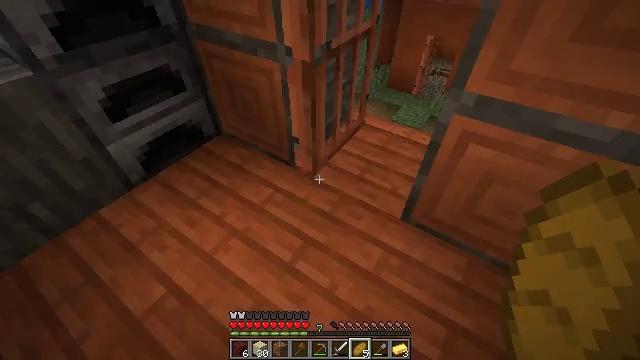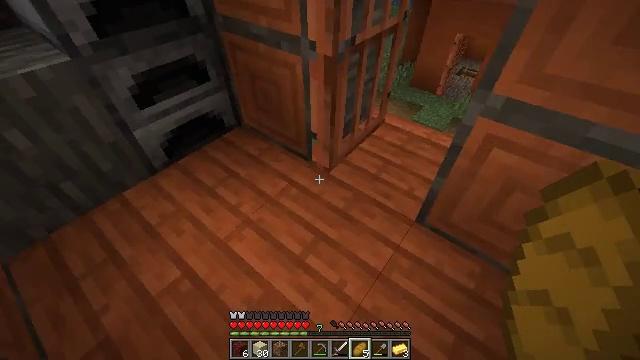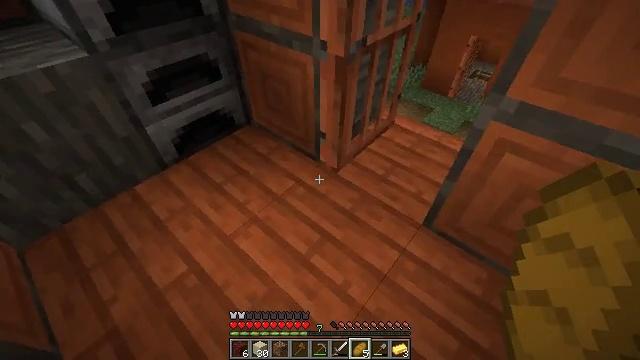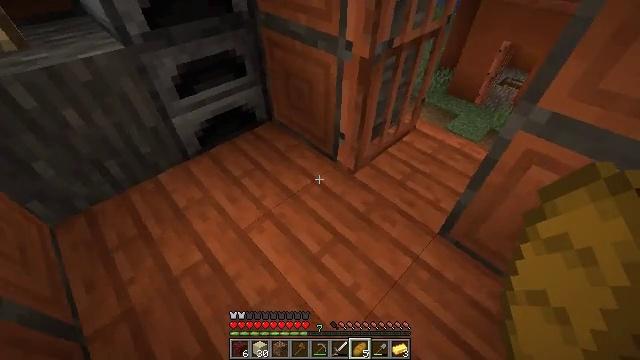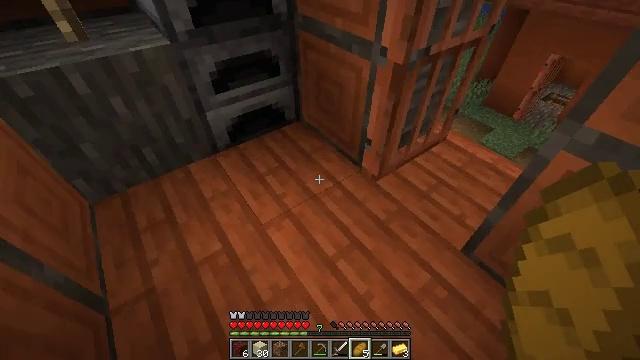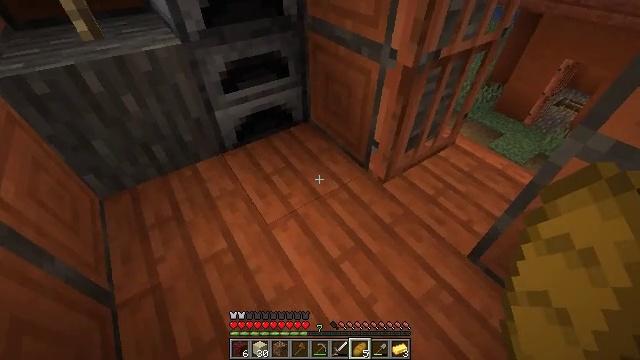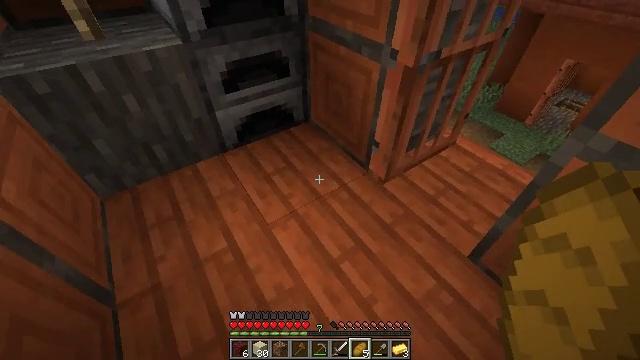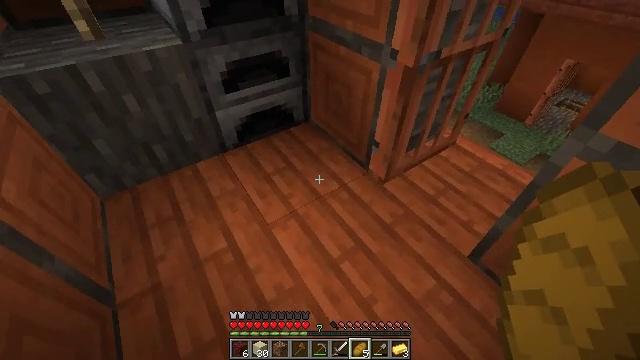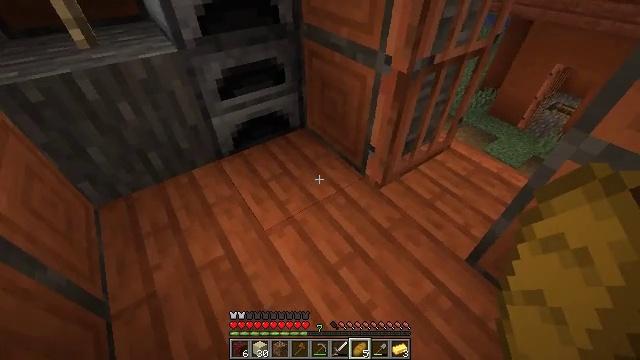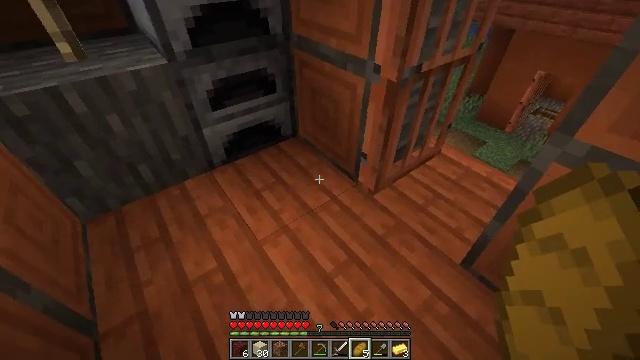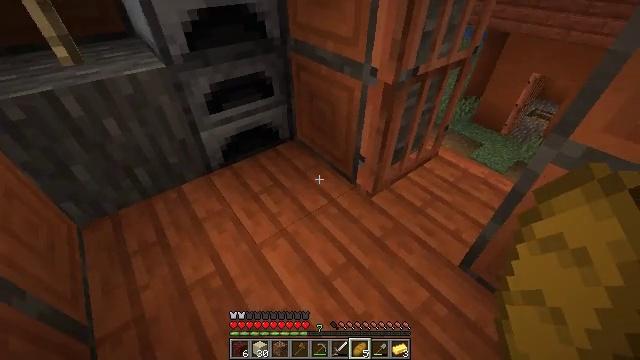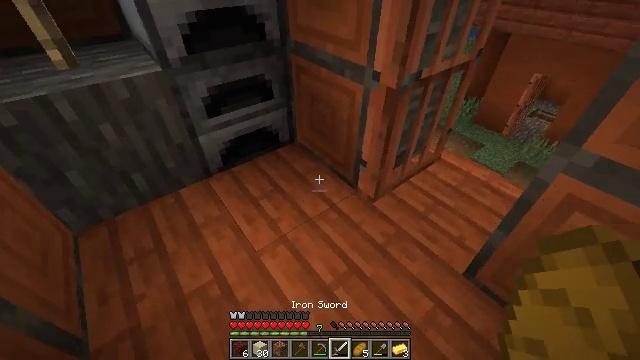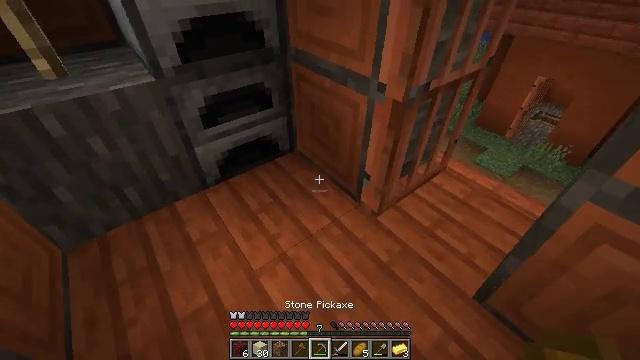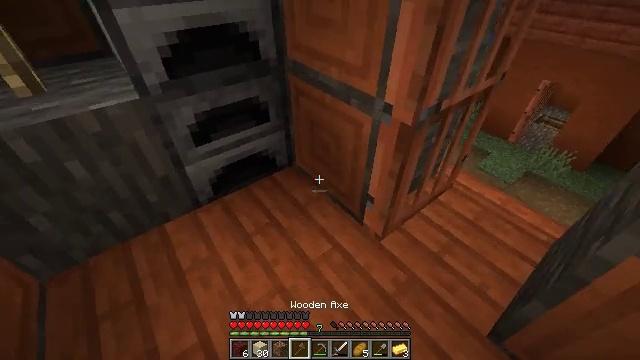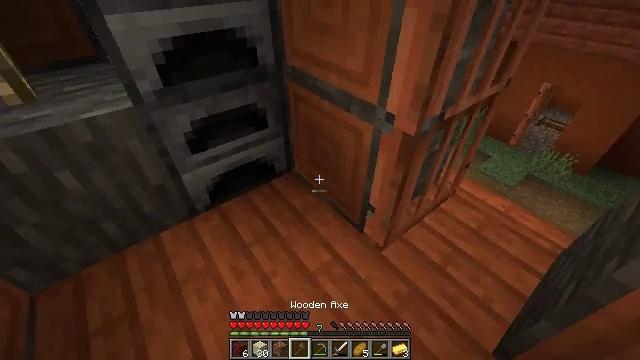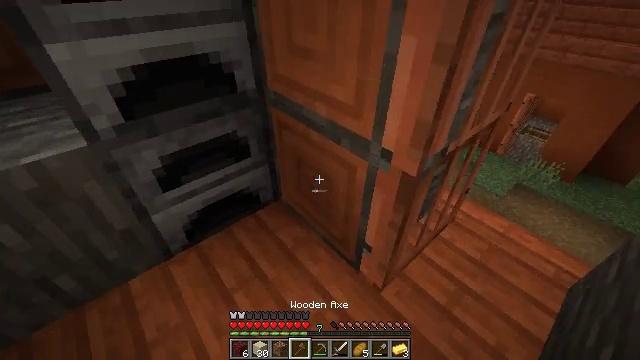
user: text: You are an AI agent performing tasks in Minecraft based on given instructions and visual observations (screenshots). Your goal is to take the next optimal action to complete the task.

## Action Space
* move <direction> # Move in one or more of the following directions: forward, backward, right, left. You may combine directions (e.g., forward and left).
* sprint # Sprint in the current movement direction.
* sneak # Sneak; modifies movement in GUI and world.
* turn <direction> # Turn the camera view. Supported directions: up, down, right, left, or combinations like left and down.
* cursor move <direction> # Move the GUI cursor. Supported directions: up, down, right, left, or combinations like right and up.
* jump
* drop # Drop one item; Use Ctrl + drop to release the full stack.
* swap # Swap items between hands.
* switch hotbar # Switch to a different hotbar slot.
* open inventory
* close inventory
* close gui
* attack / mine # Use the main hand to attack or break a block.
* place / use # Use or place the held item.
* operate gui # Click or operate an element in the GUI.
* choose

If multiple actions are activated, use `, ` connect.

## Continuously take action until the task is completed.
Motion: motion action
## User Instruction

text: Mine acacia planks.
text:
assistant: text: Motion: turn left
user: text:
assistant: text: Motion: turn left
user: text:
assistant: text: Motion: turn left
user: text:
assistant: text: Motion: turn left
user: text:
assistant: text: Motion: turn left
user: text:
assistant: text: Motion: no_op
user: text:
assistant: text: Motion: no_op
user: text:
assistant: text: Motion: turn right and up
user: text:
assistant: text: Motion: turn right and up
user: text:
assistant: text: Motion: no_op
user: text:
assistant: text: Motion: move forward
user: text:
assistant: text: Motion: move forward
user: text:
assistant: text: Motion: move forward
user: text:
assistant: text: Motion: move forward
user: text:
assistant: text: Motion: turn right and up
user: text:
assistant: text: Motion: turn right and up
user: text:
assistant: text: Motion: turn right
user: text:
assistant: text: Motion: turn right
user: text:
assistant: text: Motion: turn right
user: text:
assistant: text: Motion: turn right and down
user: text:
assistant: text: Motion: turn right and down
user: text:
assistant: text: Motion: turn right and down
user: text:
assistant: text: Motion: move forward, turn right
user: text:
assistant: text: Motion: move forward
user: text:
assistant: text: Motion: move forward
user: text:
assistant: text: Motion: move forward
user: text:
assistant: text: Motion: move forward
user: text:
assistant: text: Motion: move forward, turn left and up
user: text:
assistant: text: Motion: move forward, sprint, turn left and up
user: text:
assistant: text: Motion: move forward, sprint, turn left and up